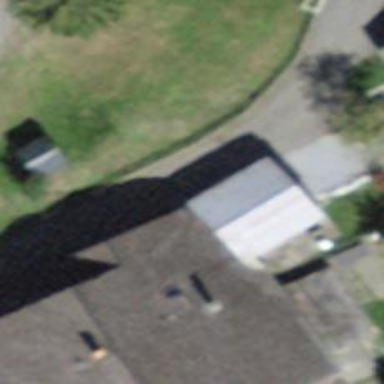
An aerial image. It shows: Shed.